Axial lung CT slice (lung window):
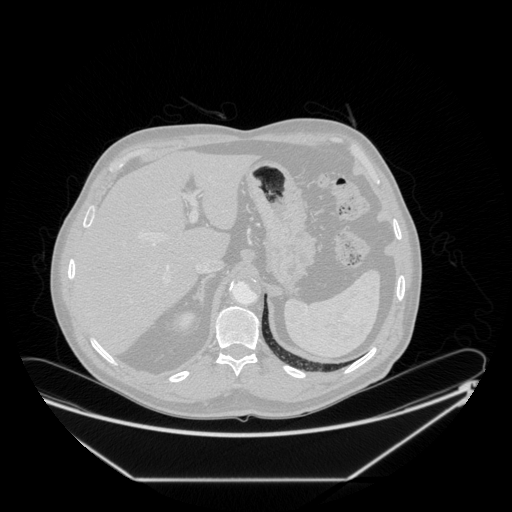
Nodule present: no